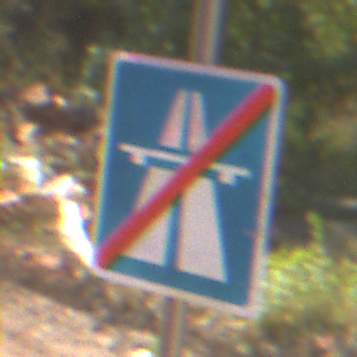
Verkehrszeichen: EndeAutbahn
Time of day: MorningAfternoon
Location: Outdoor (Nature)
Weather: Clear
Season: Summer
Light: Natural